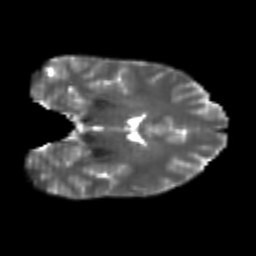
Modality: T2w
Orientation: coronal
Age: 26
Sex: female
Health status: healthy
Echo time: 0.074 s